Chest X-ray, PA view. Patient: 71 years old, sex F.
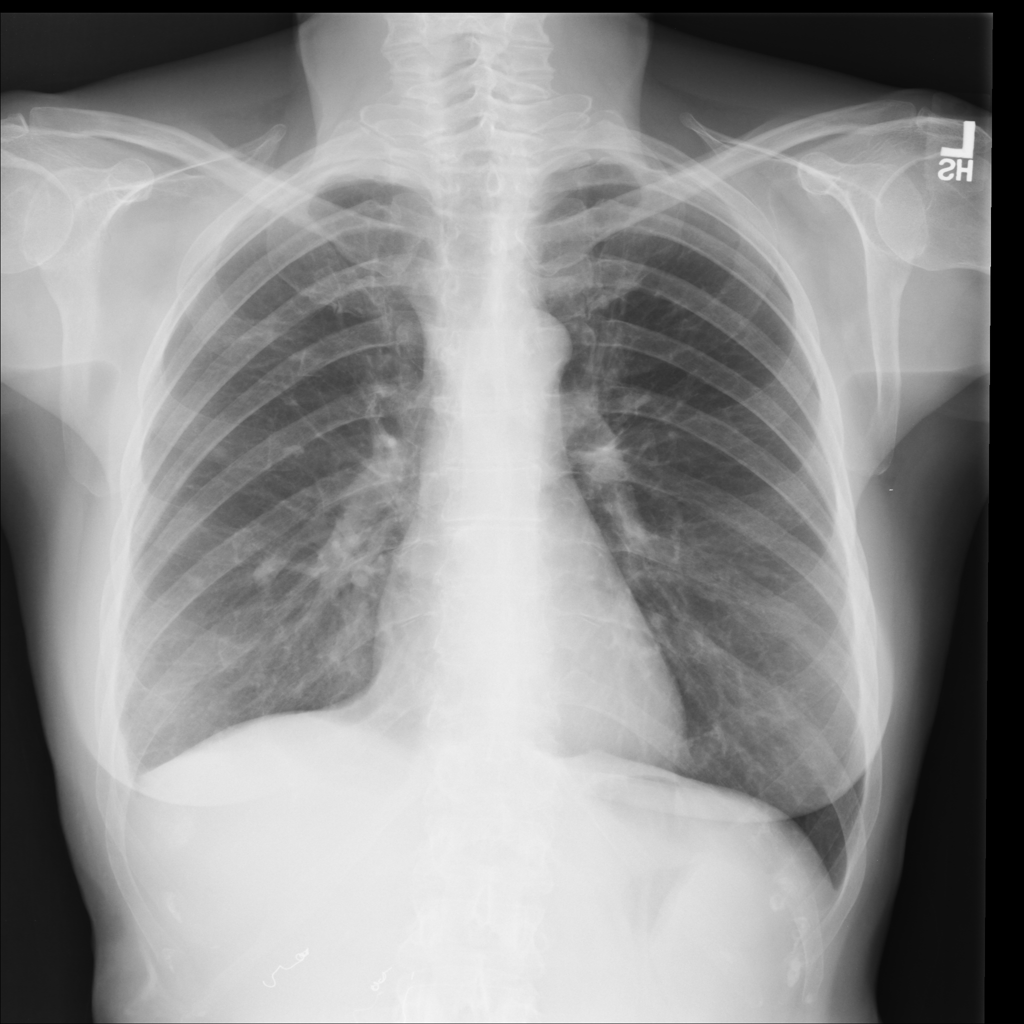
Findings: Nodule